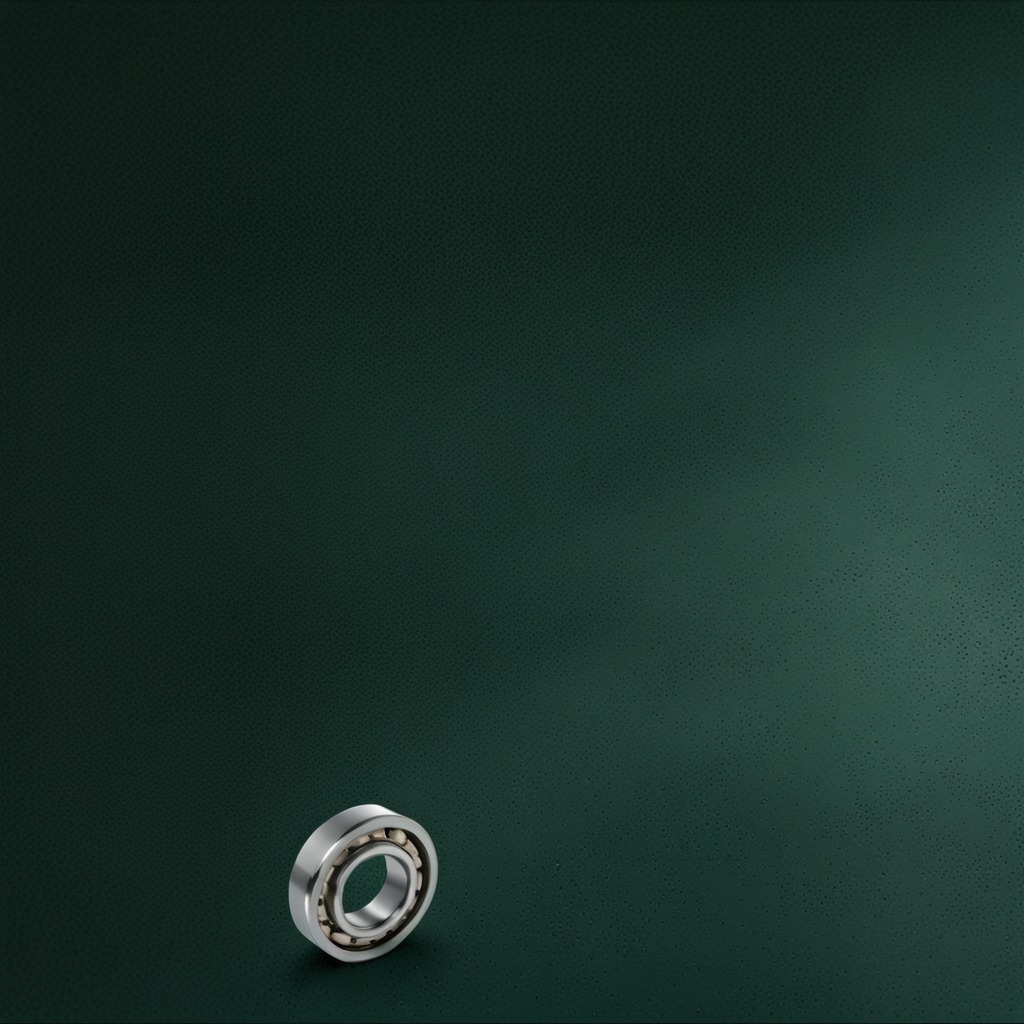
A metal ball bearing lies on the granite tabletop.